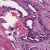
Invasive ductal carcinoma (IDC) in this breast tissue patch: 1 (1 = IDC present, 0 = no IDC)